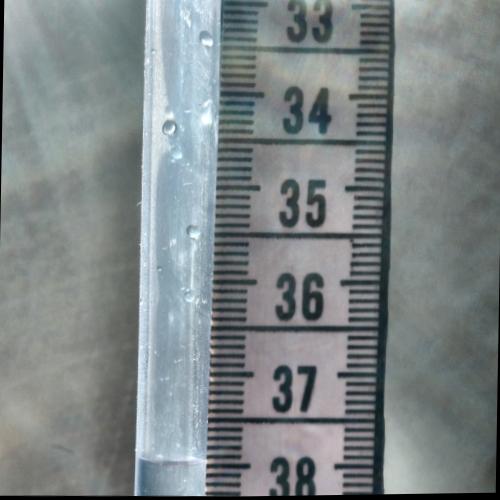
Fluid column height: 37.9 cm